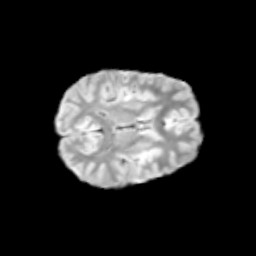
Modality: T2w
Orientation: axial
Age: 9
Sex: female
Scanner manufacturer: siemens
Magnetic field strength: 3 T
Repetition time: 3.8 s
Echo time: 0.07 s